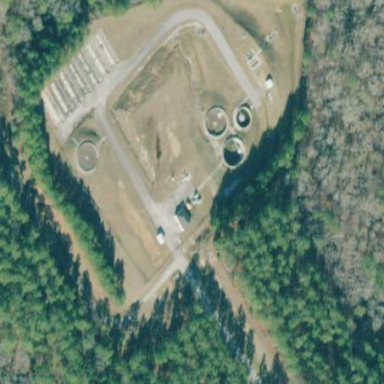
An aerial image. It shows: Wastewater plant.